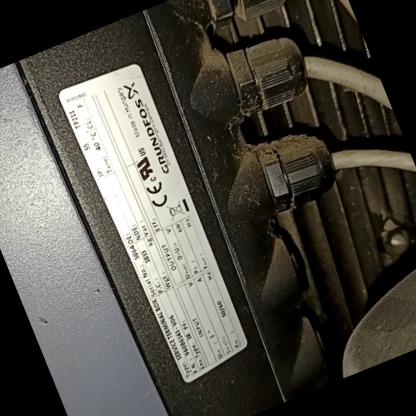
Klasa: tabliczka-znamionowa